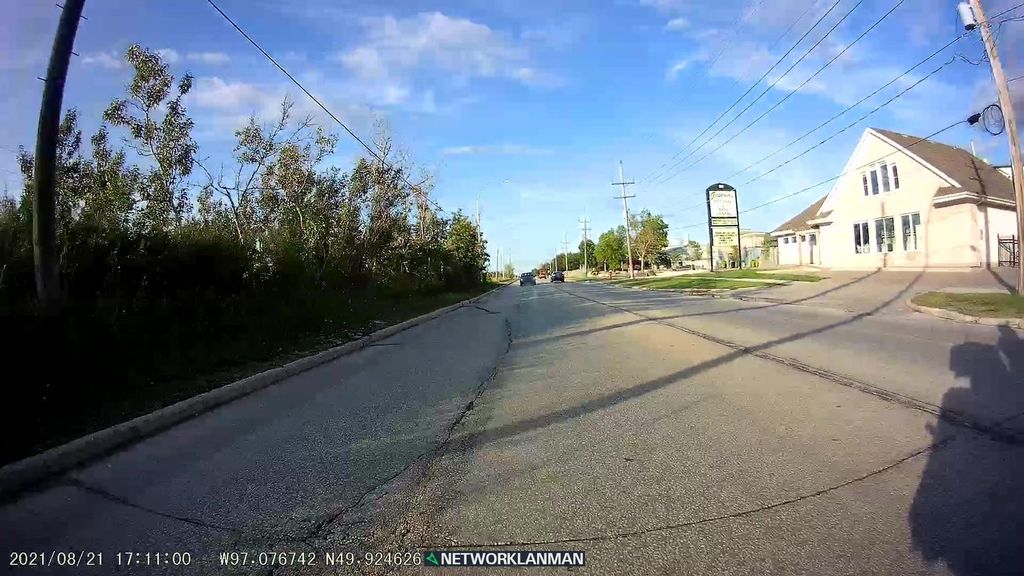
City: winnipeg